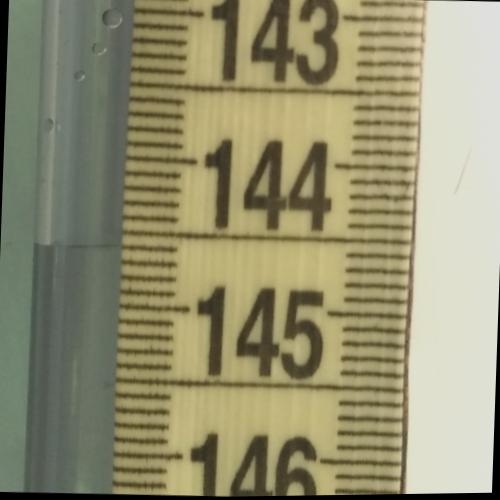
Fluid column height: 144.6 cm